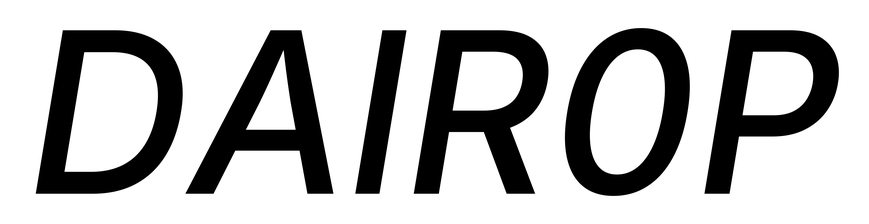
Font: Inter-Italic_Medium_Italic